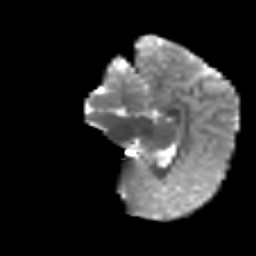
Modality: T2w
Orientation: sagittal
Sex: male
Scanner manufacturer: siemens
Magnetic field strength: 3 T
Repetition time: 5 s
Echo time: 0.071 s